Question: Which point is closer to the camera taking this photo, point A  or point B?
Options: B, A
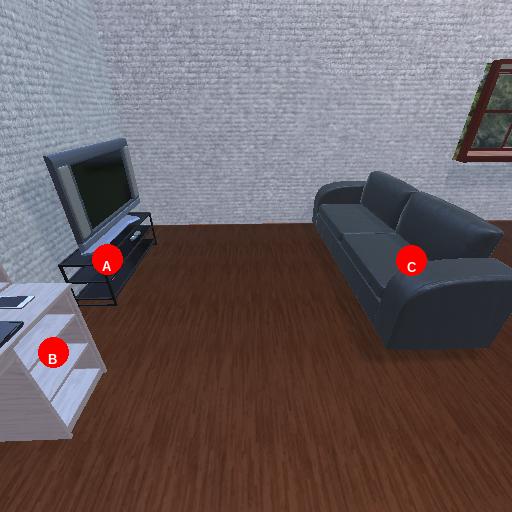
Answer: B